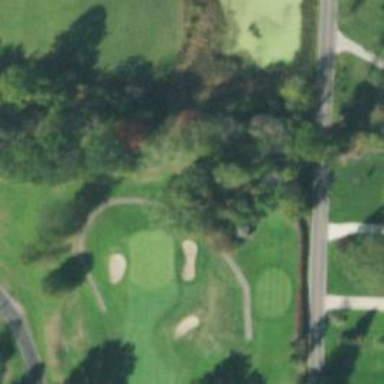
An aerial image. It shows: Path for both road and golf.